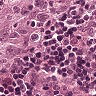
Metastatic tissue present: yes